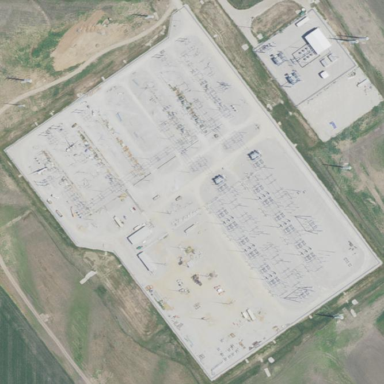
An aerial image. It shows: Transmission substation.